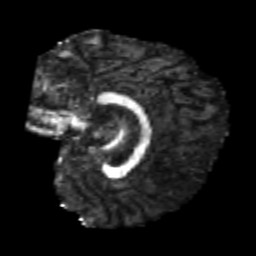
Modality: FA
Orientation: sagittal
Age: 20
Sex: male
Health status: healthy
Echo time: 0.074 s